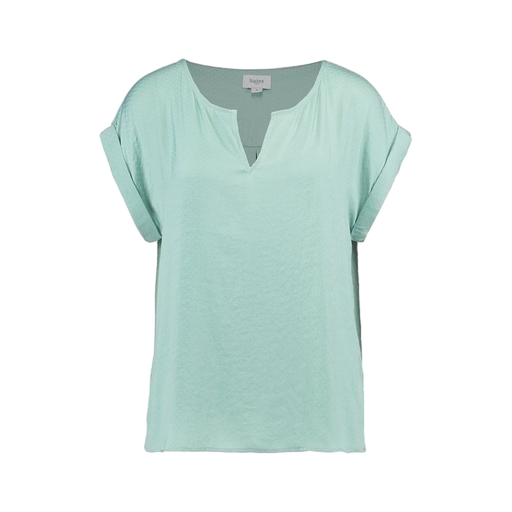
green short-sleeve top, short-sleeve top only macy, mint green v-neck top, white background